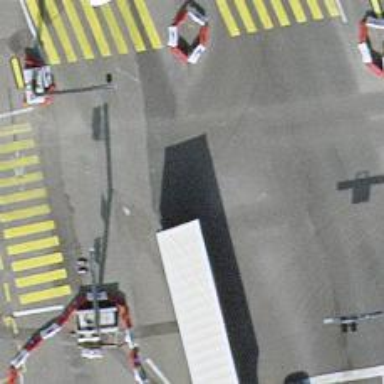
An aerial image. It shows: Road crossing with traffic signals.